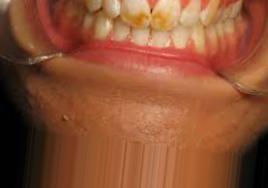
Condition: Tooth Discoloration